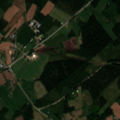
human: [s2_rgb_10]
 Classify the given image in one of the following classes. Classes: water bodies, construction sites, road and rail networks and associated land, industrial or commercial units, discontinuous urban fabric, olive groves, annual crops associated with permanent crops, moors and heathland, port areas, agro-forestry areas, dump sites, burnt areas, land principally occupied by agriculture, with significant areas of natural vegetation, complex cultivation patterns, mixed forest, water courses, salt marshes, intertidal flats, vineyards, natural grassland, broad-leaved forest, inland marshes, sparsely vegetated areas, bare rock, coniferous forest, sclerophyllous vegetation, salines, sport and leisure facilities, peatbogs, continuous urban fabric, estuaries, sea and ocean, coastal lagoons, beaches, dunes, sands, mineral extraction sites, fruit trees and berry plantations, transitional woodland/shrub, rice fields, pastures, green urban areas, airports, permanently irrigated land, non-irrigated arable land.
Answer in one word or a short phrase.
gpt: land principally occupied by agriculture, with significant areas of natural vegetation, coniferous forest, mixed forest, transitional woodland/shrub